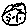
Label: moon